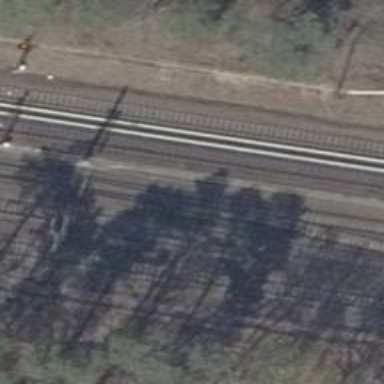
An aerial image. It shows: Railway track with contact line for electrification.